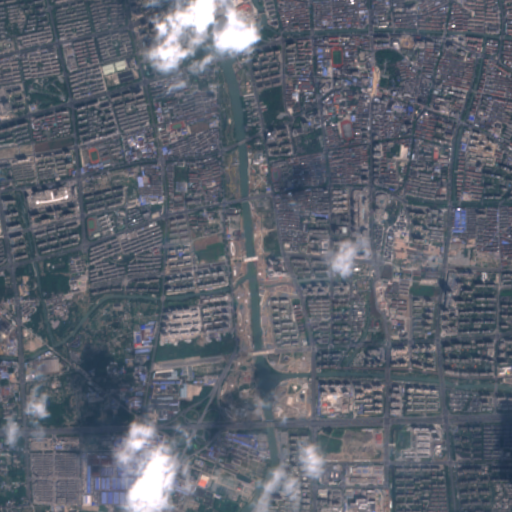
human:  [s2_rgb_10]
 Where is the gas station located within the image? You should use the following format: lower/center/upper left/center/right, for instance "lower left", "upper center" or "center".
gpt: The gas station is located in the upper left of the image.
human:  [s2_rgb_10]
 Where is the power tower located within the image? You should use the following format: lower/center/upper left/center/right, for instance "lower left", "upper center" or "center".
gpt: The power tower is located in the lower of the image.
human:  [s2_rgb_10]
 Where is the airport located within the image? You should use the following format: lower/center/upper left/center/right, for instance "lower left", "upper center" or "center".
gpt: There is no airport in the image.